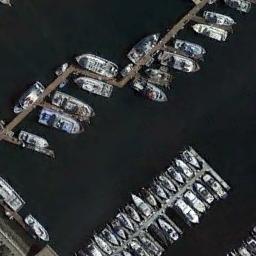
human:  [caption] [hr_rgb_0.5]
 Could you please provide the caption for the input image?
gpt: There were many white ships in the harbor .

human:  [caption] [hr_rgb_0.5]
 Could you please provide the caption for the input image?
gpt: The harbor has lots of neatly docked boats and the color of the waters is dark green .

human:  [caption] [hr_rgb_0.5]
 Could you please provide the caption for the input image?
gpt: There are some boats moored on the sea side of the harbor, Leaving room .

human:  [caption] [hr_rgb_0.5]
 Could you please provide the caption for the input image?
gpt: There are many ships of different shapes and sizes in the harbor .

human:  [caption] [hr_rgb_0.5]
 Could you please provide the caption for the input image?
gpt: There are many ships at the harbor .